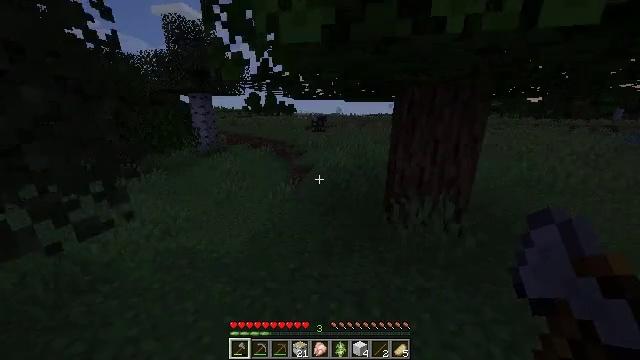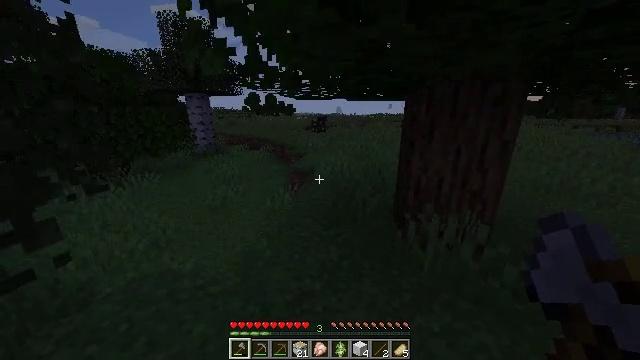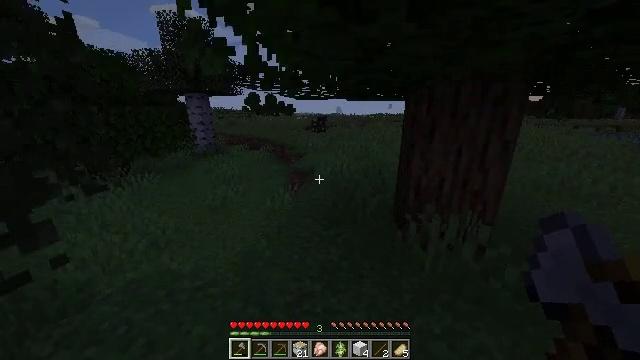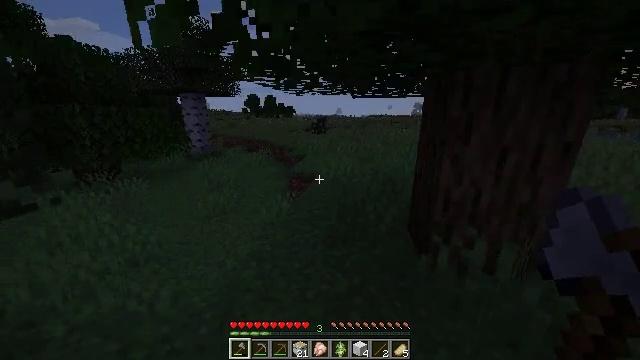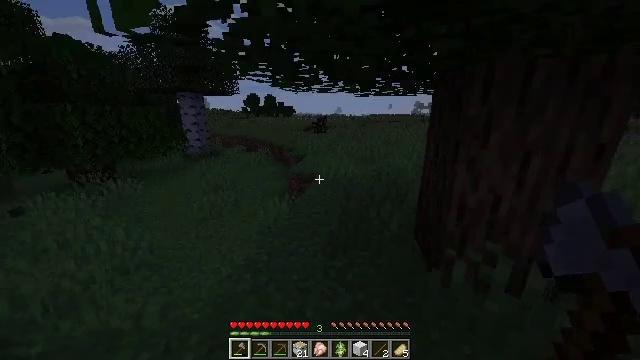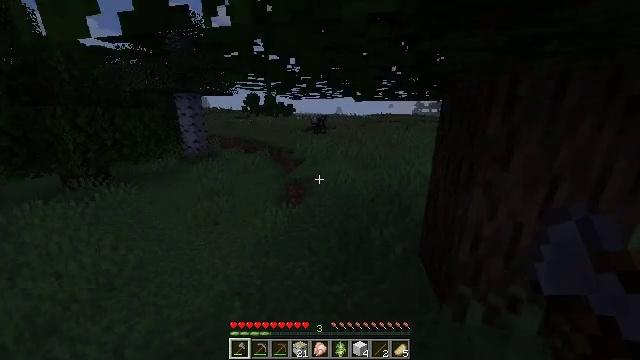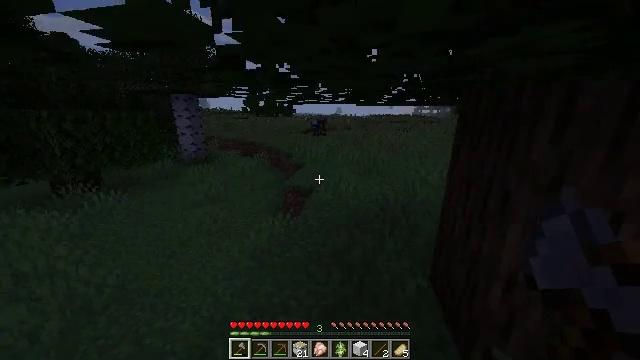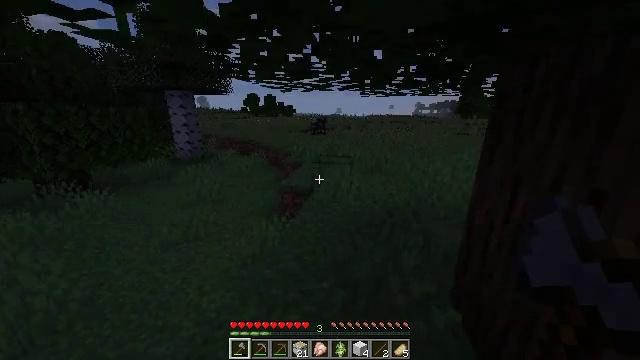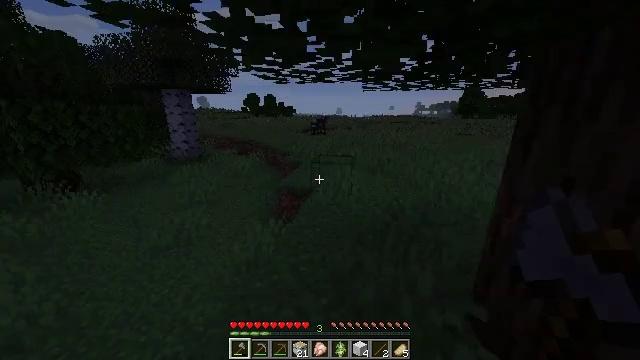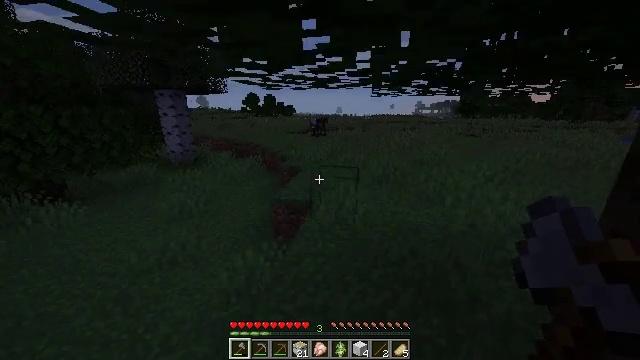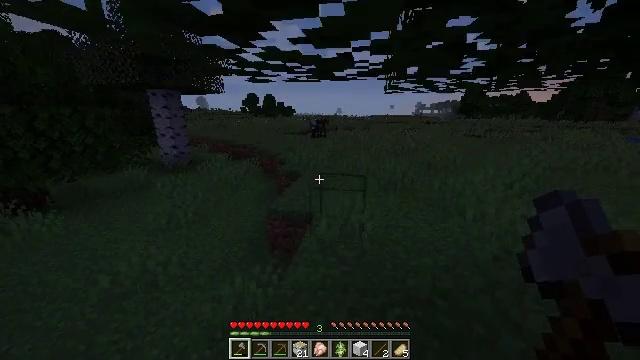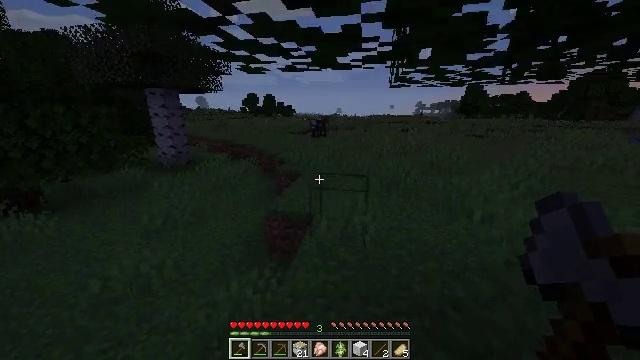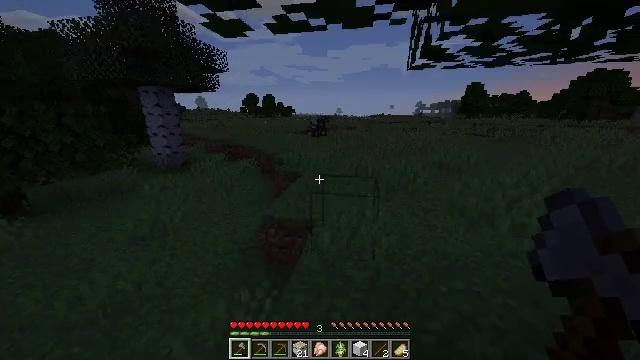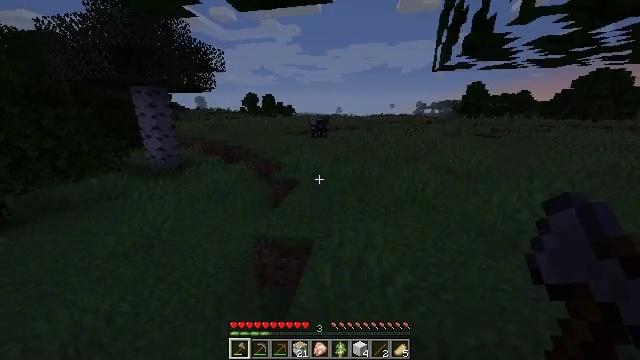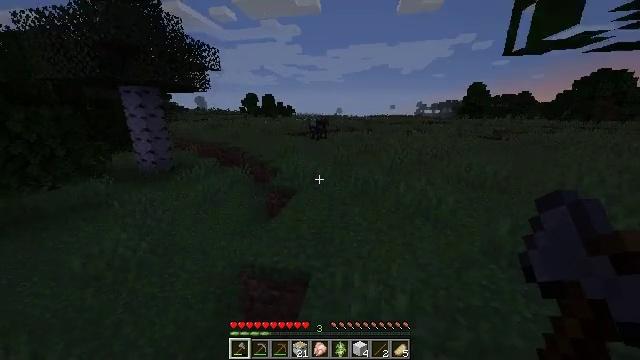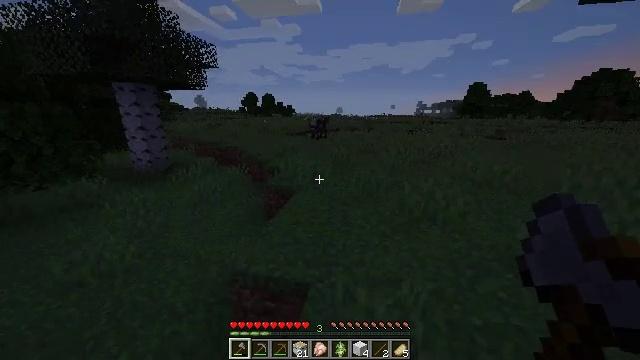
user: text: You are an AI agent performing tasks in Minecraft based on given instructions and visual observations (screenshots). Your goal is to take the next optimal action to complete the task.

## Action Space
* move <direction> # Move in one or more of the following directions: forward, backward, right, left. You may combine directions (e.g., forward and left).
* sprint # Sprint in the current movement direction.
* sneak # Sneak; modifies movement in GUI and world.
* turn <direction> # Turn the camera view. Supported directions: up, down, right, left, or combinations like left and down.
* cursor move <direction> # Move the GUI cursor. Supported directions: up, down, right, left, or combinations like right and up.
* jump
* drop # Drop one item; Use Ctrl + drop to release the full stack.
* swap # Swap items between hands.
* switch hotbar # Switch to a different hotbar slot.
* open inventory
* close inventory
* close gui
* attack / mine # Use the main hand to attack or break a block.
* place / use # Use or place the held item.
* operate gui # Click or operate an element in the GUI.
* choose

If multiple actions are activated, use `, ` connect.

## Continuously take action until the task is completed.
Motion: motion action
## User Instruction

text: Combat the cow.
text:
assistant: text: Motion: move forward, sprint
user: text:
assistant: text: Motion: move forward, sprint
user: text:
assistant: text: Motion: move forward, sprint
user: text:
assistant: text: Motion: move forward, sprint
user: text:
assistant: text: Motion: move forward, sprint, jump
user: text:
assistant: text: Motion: move forward, sprint, jump
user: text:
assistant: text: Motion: move forward, sprint, jump
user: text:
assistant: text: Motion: move forward, sprint
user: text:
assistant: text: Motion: move forward, sprint, jump
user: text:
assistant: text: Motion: move forward, sprint, jump
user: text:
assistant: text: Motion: move forward, sprint, jump
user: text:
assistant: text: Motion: move forward, sprint
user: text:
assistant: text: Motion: move forward, sprint, jump
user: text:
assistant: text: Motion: move forward, sprint, jump
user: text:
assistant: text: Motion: move forward, sprint, jump
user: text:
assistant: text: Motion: move forward, sprint, jump
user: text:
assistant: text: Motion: move forward, sprint, jump
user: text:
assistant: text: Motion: move forward, sprint, jump
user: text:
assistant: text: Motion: move forward, sprint
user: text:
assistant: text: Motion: move forward, sprint, jump
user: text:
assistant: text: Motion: move forward, sprint, jump
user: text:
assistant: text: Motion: move forward, sprint, jump
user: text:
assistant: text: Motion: move forward, sprint, jump
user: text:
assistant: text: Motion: move forward, sprint, jump
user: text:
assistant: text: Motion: move forward, sprint, jump
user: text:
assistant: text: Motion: move forward, sprint, jump
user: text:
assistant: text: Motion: move forward, sprint, jump
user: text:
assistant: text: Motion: move forward, sprint, jump
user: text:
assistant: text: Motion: move forward, sprint, jump
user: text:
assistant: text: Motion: move forward, sprint, jump